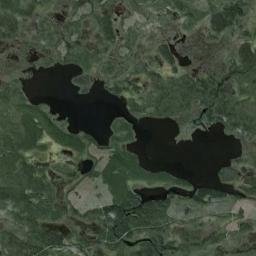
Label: lake